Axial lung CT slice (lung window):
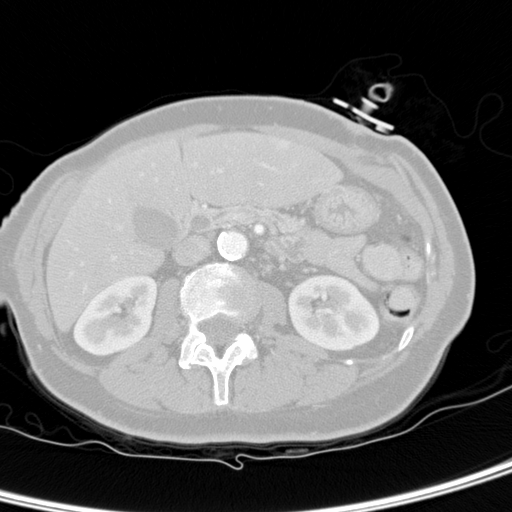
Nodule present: no